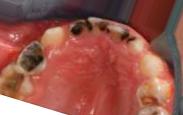
Condition: Caries